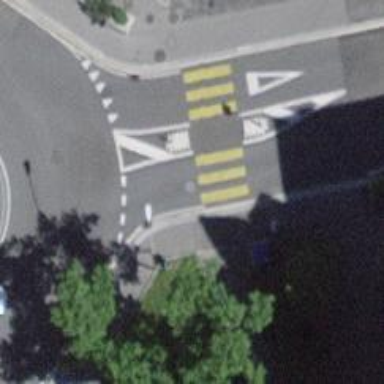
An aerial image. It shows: Uncontrolled crossing with central island on the road.